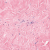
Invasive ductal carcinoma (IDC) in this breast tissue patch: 0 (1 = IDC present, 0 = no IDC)